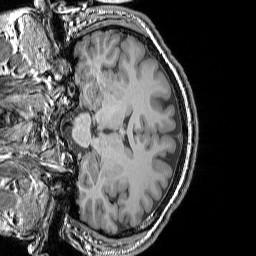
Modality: T1w
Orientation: coronal
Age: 29
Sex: male
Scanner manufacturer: siemens
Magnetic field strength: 3 T
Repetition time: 1.9 s
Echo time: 0.00444 s